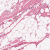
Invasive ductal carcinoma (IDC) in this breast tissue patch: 0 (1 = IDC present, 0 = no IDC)